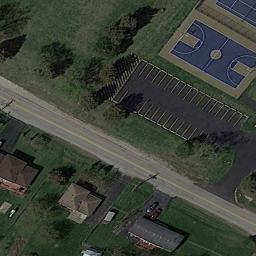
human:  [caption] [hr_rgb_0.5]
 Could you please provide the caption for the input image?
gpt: There is a basketball court next to the parking lot .

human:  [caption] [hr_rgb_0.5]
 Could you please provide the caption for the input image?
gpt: The basketball court and the parking lot on the lawn are one street away from the residential area .

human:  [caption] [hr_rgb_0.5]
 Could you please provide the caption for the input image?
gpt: The parking lot is next to the basketball court .

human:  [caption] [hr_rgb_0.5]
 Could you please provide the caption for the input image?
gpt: A blue basketball court next to a parking lot and some houses beside .

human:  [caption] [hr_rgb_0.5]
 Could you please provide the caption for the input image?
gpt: There is a basketball court in the middle of grass between a parking lot by the road .